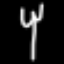
Label: fork